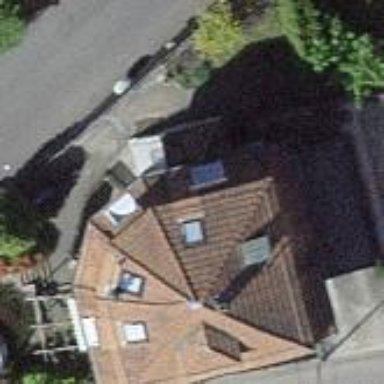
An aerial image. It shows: Residential building with half-hipped roof shape.